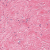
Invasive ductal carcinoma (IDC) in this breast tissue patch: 0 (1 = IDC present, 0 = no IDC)